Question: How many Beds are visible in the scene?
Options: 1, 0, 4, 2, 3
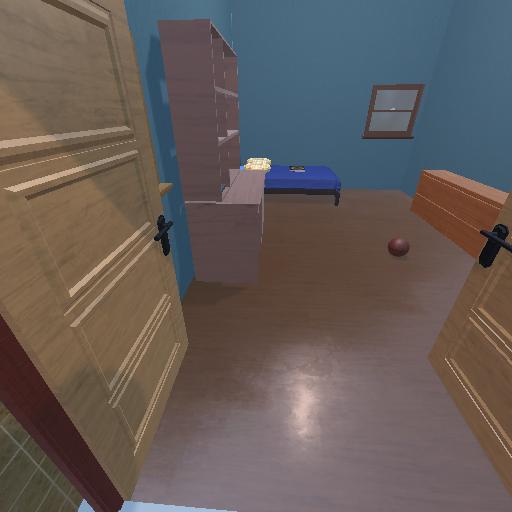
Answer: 1